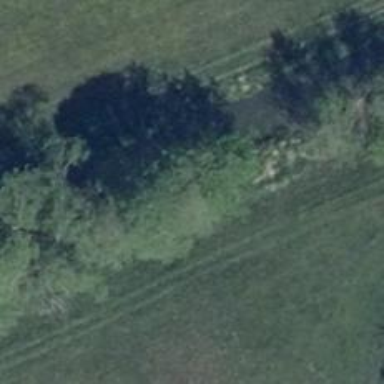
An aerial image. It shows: Hunting stand.